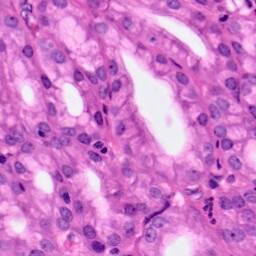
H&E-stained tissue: Pancreatic